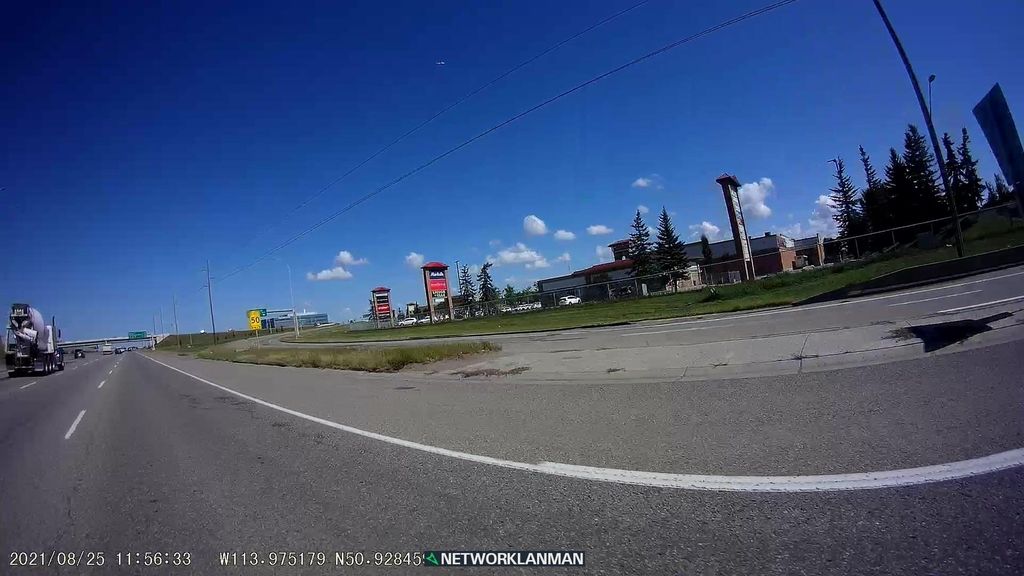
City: calgary